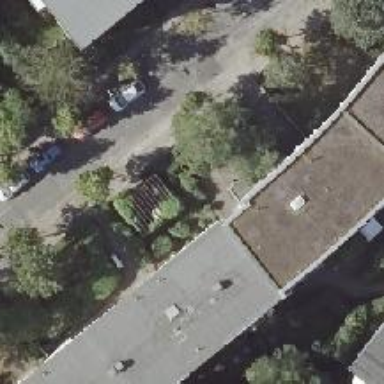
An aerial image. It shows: Flat-roofed residential building.